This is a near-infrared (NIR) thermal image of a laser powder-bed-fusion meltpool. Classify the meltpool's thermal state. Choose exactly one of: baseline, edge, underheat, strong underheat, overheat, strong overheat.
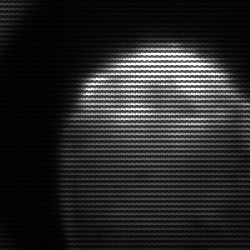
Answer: edge